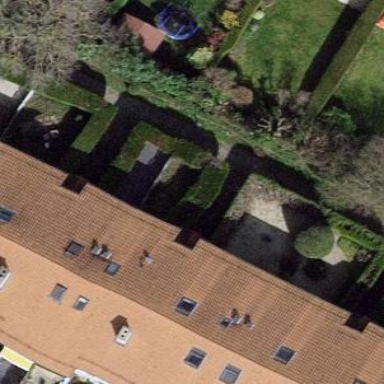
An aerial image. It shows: Garden surrounded by fence.